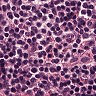
Metastatic tissue present: no